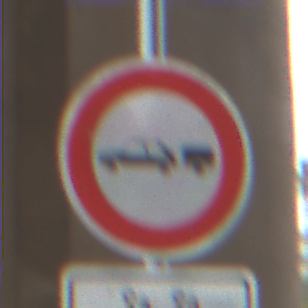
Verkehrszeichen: VerbotPersonenkraftwagenMitAnhaenger
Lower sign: ZeitangabenMitBeschraenkungAufWochentage9
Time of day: Midday
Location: Roofed (Beach)
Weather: Overcast
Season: NotSpecified
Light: Natural